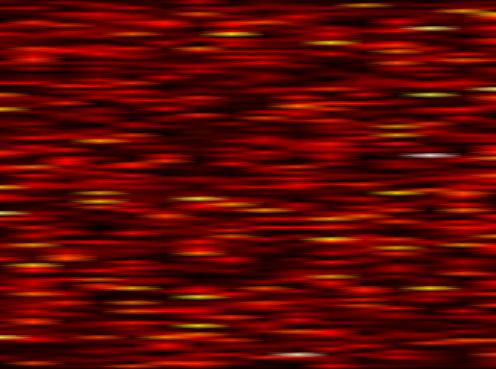
Label: FBMC